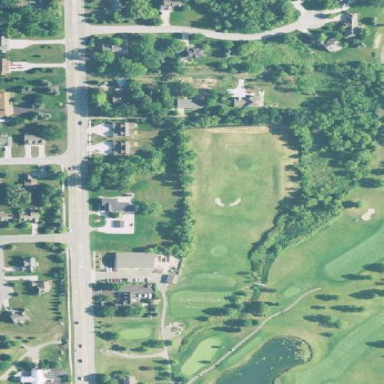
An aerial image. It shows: Grassy area designated as driving range for golf.